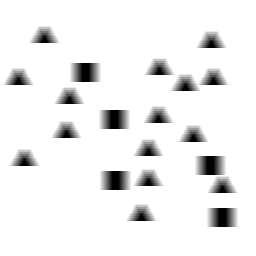
Squares: 5
Triangles: 15
Stars: 0
Total shapes: 20